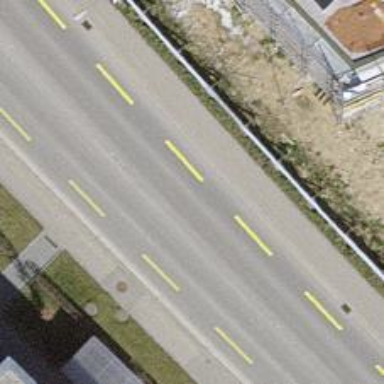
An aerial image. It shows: Secondary road with asphalt surface and sidewalks on both sides.